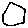
Label: hexagon